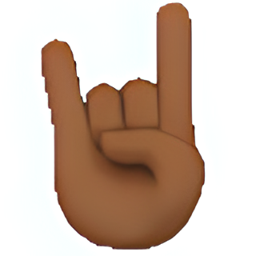
Name: sign of the horns
Emoji: 🤘🏾
Group: People & Body
Sub-group: hand-fingers-partial